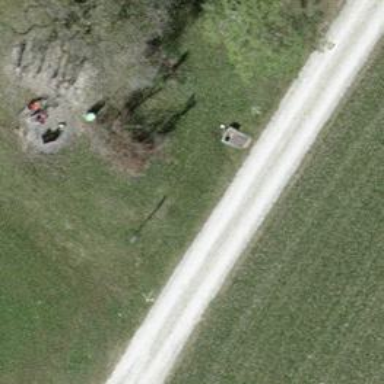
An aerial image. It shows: Guidepost providing information.